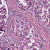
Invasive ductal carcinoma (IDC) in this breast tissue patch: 1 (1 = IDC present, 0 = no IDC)